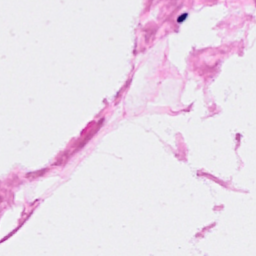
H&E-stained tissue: Breast